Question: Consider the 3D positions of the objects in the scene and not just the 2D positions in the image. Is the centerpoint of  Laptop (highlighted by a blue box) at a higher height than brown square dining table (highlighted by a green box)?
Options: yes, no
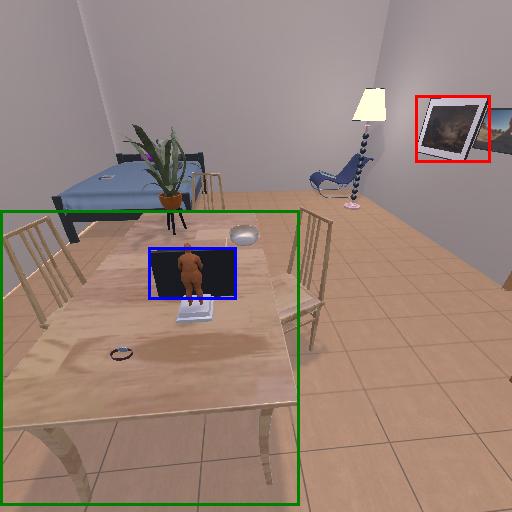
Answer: yes